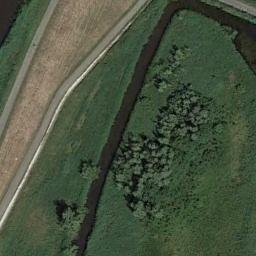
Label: meadow